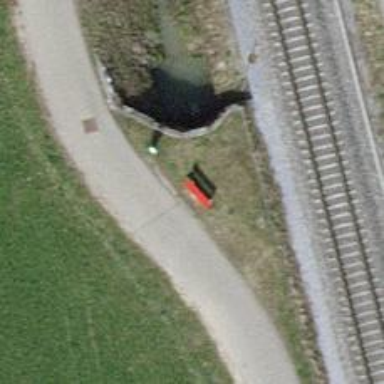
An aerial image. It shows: Red bench.